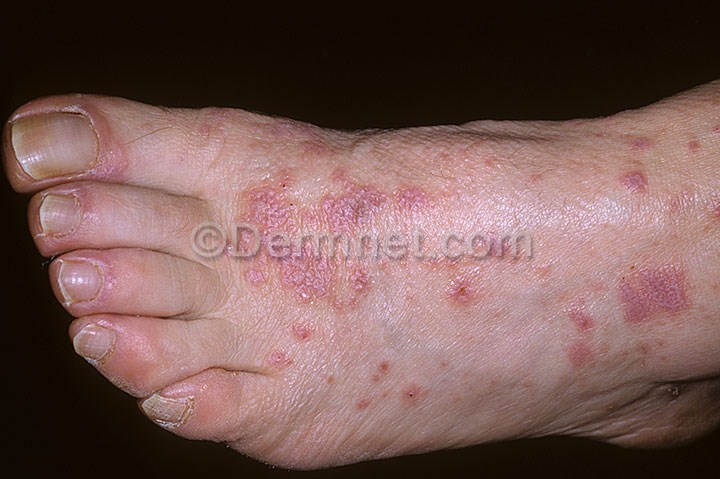
Disease: Nail Fungus and other Nail Disease